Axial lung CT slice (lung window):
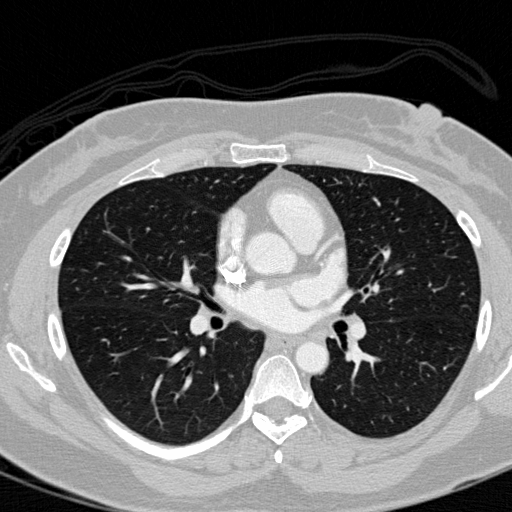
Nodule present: no